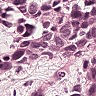
Metastatic tissue present: yes